Field crop: maize
Growth stage: 2
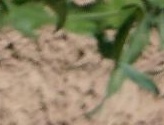
Species: maize